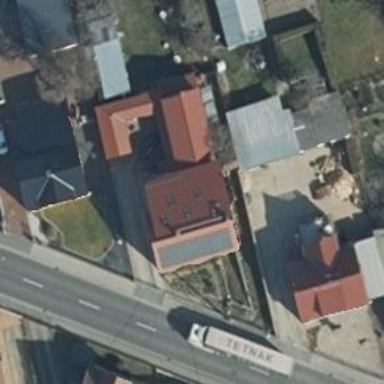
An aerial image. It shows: Simple house.